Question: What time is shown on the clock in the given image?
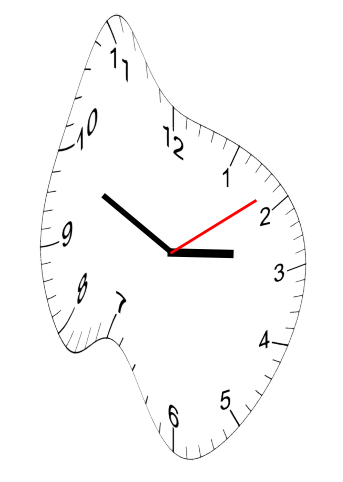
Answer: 02:49:09